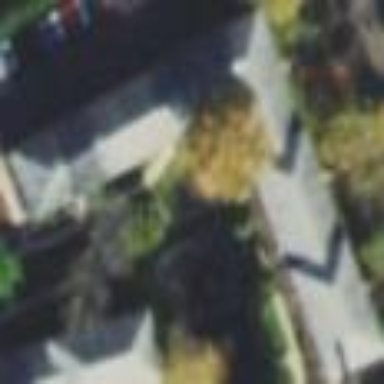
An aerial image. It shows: Building with hipped roof shape.